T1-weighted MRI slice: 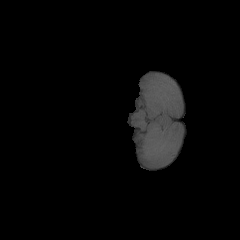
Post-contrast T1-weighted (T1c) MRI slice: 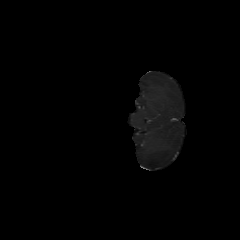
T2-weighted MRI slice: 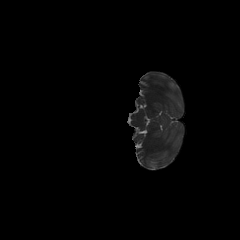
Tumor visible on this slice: no